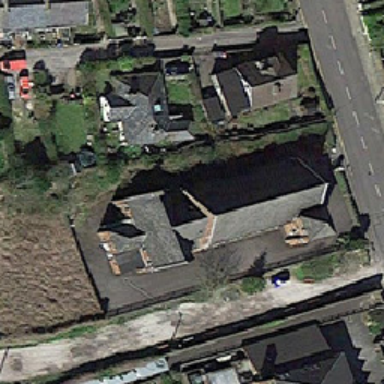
There is a grey roof church on the corner of t junction .